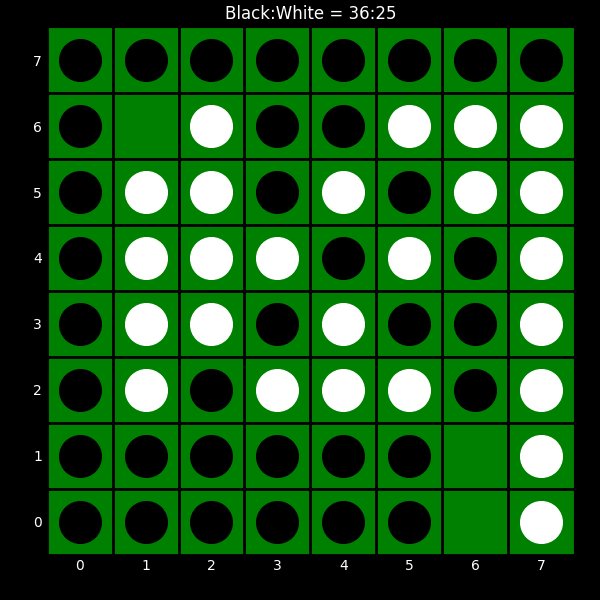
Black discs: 36
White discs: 25